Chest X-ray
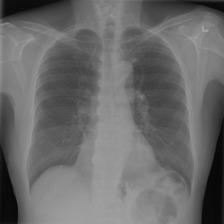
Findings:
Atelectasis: negative
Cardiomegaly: negative
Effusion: negative
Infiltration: negative
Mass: negative
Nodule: negative
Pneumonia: negative
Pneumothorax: negative
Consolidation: negative
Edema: negative
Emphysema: negative
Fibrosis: negative
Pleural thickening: negative
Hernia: negative